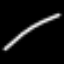
Label: line